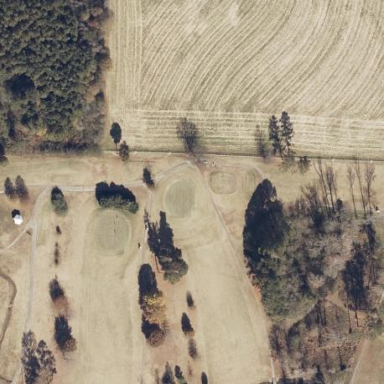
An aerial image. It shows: Golf fairway surrounded by grass.